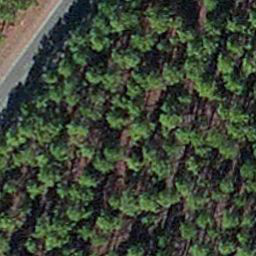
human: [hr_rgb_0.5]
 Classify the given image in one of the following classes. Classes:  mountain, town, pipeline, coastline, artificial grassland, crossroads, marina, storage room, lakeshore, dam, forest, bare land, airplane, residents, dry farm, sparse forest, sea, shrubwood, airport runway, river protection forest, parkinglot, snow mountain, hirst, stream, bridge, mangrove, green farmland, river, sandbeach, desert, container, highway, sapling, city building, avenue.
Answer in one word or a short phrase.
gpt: sapling